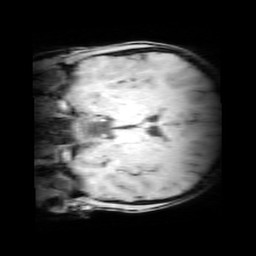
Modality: MP2RAGE
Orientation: coronal
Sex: male
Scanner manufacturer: siemens
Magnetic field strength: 3 T
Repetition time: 5 s
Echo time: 0.00368 s